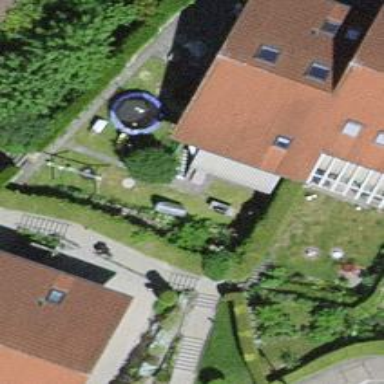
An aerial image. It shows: Gabled house with the roof oriented across.